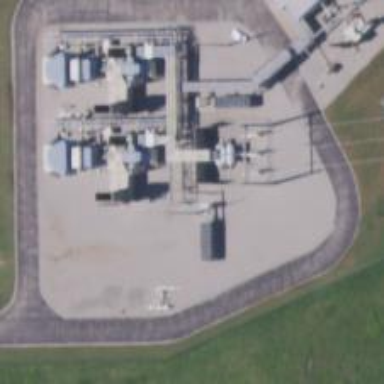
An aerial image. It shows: Gas turbine generator powered by gas.